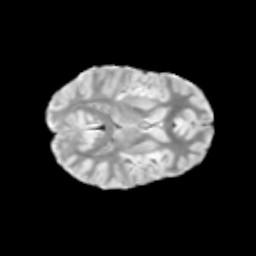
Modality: T2w
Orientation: axial
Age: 10
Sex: female
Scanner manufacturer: siemens
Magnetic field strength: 3 T
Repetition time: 3.8 s
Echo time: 0.07 s